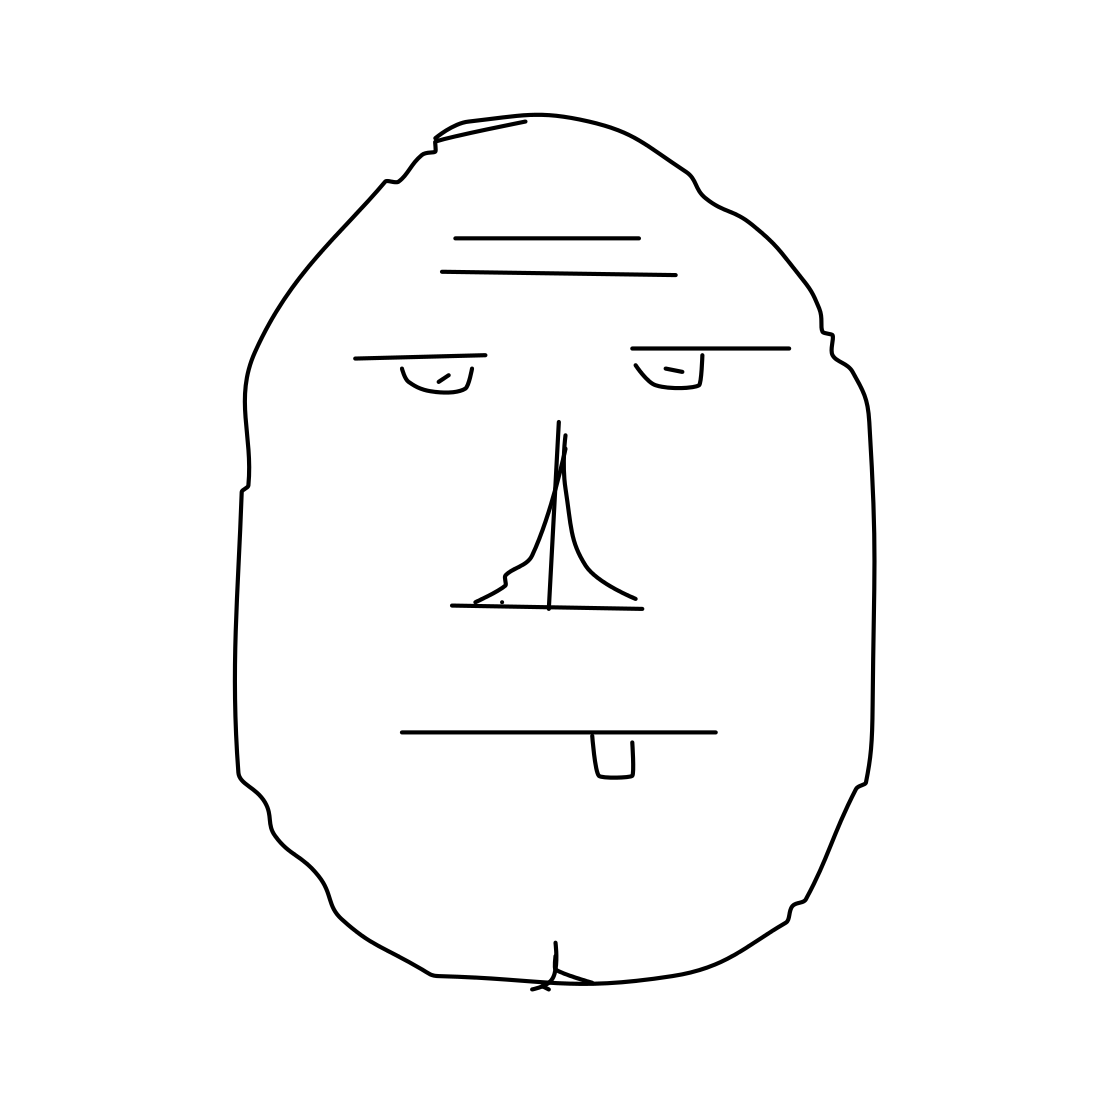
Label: face